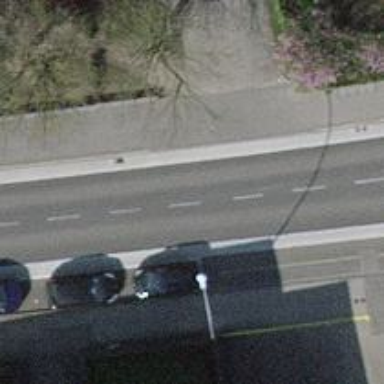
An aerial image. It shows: Parking aisle with sidewalk.